Question: I'm trying to rotate a 3D object on its Z axis (up/down).
'''
public void RotateY(float angle)
{
foreach (CoordinateVertices cv in this.GetAll<CoordinateVertices>())
{
for (int i = 0; i < cv.Coordinates.Length; i++)
{
Vector3 old = cv.Coordinates[i];
float theta = Math.Atan2(old.Y, old.X) + angle;
float rayon = Math.Sqrt(Math.Pow(old.X, 2) + Math.Pow(old.Y, 2));
cv.Coordinates[i] = new Vector3(Math.Cos(theta) * rayon, Math.Sin(theta) * rayon, old.Z);
}
}
}
'''
The trigonometry is fairly simple, and it seems to work fine, but for some reason, my 3D object gets cut in half.

Does anybody have an idea of what's going on? I would have posted this on the maths StackExchange, but it might be a problem with my programming too, and the trigonometry is really simple.
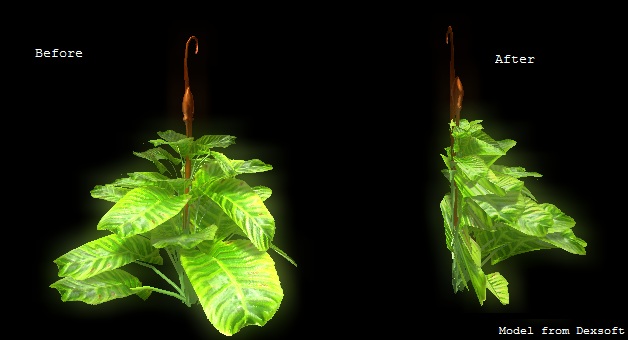
Answer: Actually, the bug disappeared, out of nowhere. I went on to test some more values, and they worked. I went back to the same value as before, and it worked. This is ridiculous, it always happens to me.
What's the name for that? Bugs that disappear by themselves.